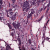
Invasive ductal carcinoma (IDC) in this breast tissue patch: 1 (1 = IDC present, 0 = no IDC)